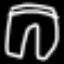
Label: pants